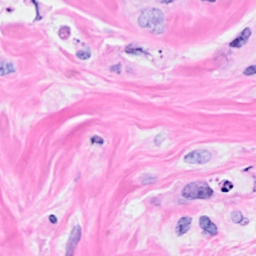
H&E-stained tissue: Breast